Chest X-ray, PA view. Patient: 26 years old, sex M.
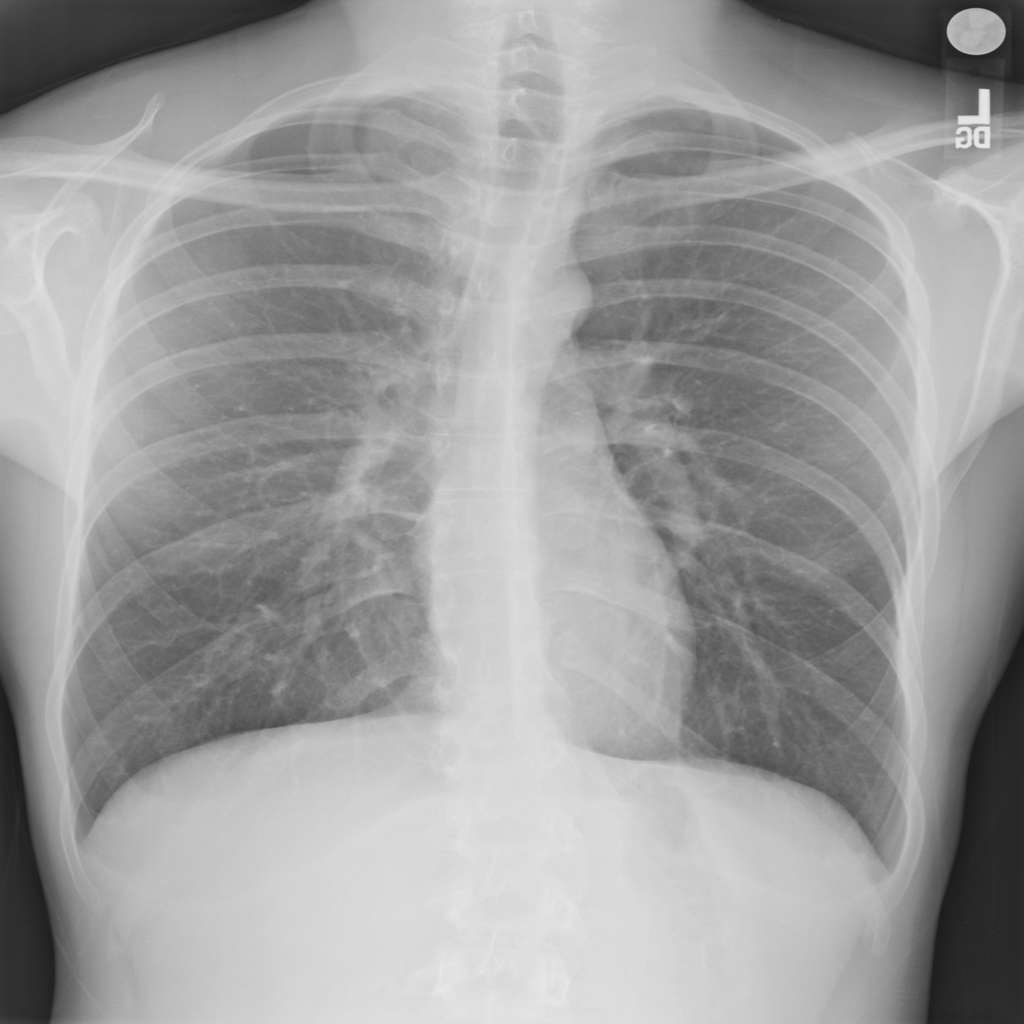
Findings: No Finding